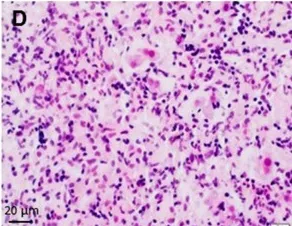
(D) Liver biopsy obtained at day 4, hematoxylin and eosin staining. The lobular infiltrate consists of mainly lymphocytes and histiocytes; eosinophils are not present.
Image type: pathology (h&e)